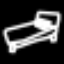
Label: bed